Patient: sex M, age 77
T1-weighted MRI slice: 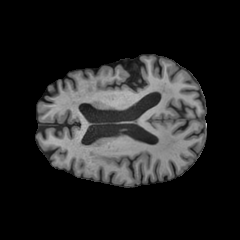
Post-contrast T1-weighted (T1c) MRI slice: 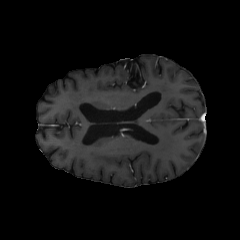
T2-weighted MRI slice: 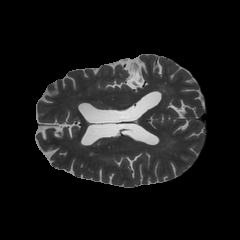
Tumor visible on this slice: no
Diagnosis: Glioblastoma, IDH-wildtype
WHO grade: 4